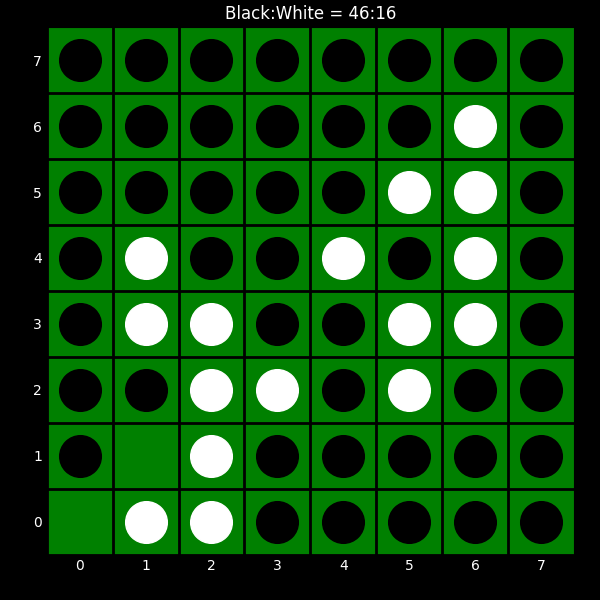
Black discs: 46
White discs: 16